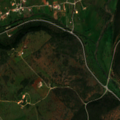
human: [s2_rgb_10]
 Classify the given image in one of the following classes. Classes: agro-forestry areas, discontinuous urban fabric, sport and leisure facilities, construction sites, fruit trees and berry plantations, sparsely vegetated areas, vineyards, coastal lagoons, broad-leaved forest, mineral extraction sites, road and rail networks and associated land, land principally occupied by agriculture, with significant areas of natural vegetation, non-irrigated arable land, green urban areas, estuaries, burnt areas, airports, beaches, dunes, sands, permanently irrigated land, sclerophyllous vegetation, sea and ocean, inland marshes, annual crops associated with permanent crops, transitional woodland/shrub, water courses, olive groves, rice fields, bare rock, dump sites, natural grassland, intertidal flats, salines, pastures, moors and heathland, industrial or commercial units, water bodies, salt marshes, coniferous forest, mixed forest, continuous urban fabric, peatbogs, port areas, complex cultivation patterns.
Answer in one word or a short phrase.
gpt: non-irrigated arable land, annual crops associated with permanent crops, complex cultivation patterns, land principally occupied by agriculture, with significant areas of natural vegetation, sclerophyllous vegetation